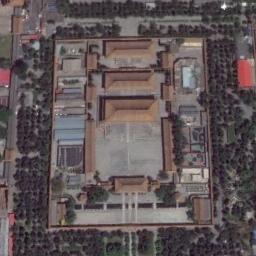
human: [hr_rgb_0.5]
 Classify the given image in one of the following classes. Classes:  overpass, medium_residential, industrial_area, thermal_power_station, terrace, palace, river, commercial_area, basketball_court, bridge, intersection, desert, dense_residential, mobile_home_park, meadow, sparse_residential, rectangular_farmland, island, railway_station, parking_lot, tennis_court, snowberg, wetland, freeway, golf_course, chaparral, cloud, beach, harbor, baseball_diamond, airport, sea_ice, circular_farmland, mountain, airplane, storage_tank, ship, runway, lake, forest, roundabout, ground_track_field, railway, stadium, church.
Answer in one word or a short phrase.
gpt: palace